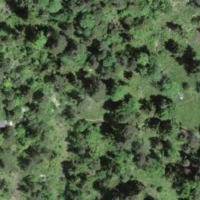
EUNIS habitat code: 45
Species observed at this site:
Trichius fasciatus
Pinus sylvestris
Turdus philomelos
Campanula glomerata
Vincetoxicum hirundinaria
Buteo buteo
Muscicapa striata
Poecile palustris
Pernis apivorus
Phylloscopus collybita
Erithacus rubecula
Dryocopus martius
Phoenicurus ochruros
Periparus ater
Phyteuma orbiculare
Cyanistes caeruleus
Lophophanes cristatus
Troglodytes troglodytes
Dactylorhiza maculata
Fringilla coelebs
Regulus ignicapilla
Melittis melissophyllum
Turdus merula
Parus major
Milvus migrans
Columba oenas
Milvus milvus
Coccothraustes coccothraustes
Neottia ovata